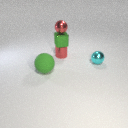
small cyan metal sphere behind large green rubber sphere